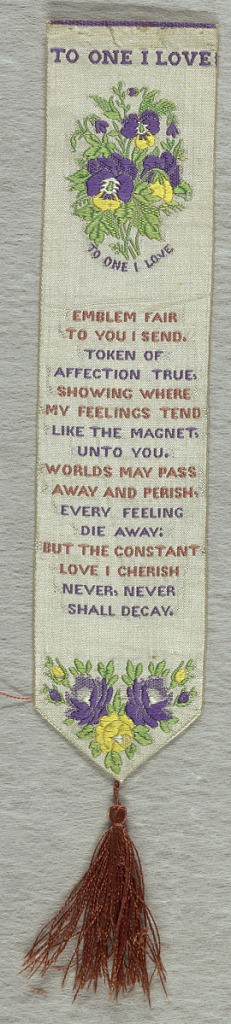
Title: To One I Love
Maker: Thomas Stevens, English, 1828–1888
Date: ca. 1870
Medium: silk Technique: jacquard woven
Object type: Bookmark
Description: White ribbon with a bouquet of pansies at top and a cluster of roses at the bottom. Filling the space between is a passage in purple and brown text: "Emblem fair to you I send. Token of affection true, showing where my feeling tend like the magnet unto you. Worlds may pass away and perish, every feeling die away; but the constant love I cherish never, never shall decay." Finished at the bottom with a brown tassel.